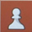
Piece: wP